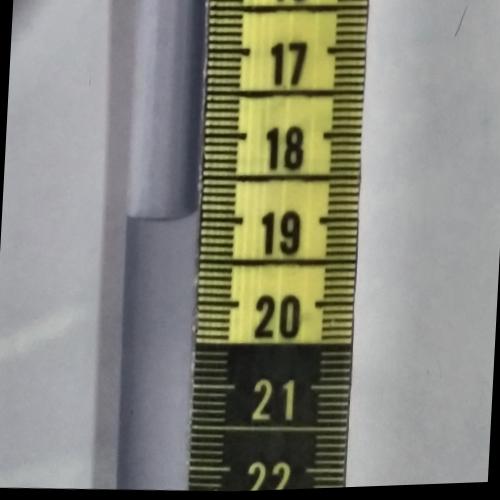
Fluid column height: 18.9 cm